Question: I wrote a method which calls to Gitlab API but I cannot get more than 47 projects.
When I call this method like this:
'''
List<Projects> projects = GetProject("/api/v4/projects?per_page=47").Result;
List<Projects> projects = GetProject("/api/v4/projects?per_page=20&page=1").Result;
List<Projects> projects = GetProject("/api/v4/projects?per_page=20&page=2").Result;
'''
it work fines, but this:
'''
List<Projects> projects = GetProject("/api/v4/projects?per_page=48").Result;
List<Projects> projects = GetProject("/api/v4/projects?per_page=20&page=3").Result;
List<Projects> projects = GetProject("/api/v4/projects?per_page=10&page=5").Result;
'''
It doesn't work and I get 'System.AggregateException' on 'RunAsync().Wait();'.. Every time when I try to get more than 47. I checked in RESTer and when I call GET like this:
'''
https://local/api/v4/projects?per_page=48
'''
It works and I get an answer that there are 1474 projects,31 pages:

Please help.
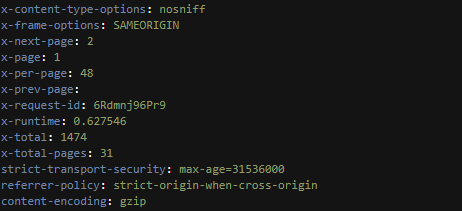
Answer: I resolved my pagination problem in this post: stackoverflow.com/a/648<PHONE>